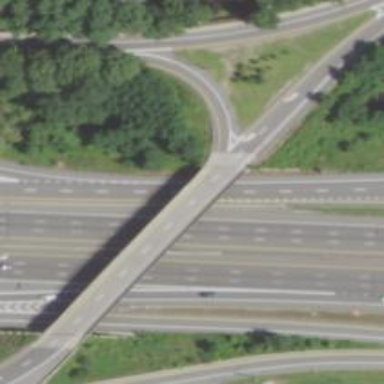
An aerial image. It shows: Secondary link road with bridge.